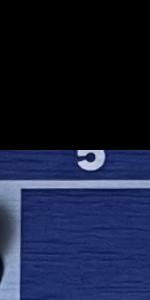
Label: Empty